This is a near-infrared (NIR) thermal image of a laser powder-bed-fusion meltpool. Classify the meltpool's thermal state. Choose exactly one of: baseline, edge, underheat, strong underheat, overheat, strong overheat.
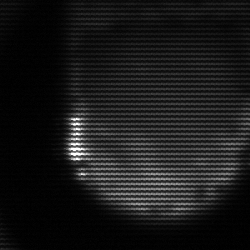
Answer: edge